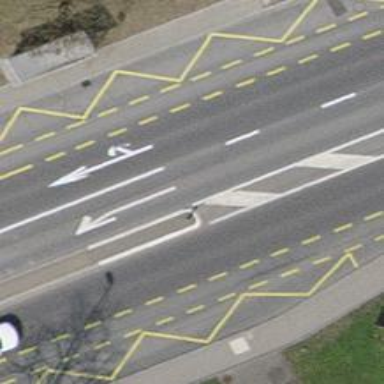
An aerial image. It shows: Bus stop with designated stop position for public transport.